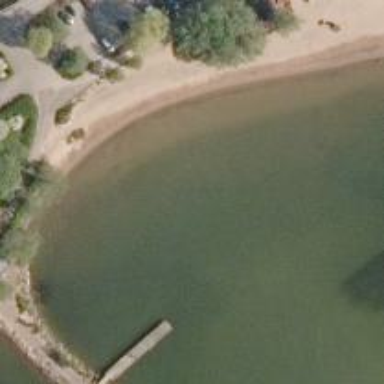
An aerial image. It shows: Swimming area that is available only during winter season.